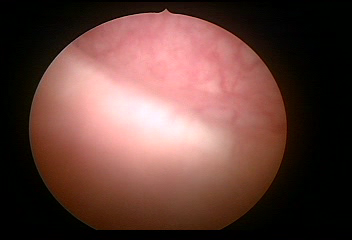
Modality: WLC
Class: Normal mucosa
Bladder cancer association: No